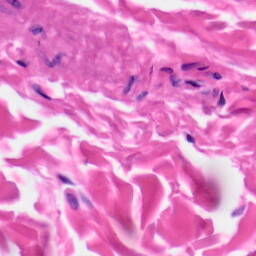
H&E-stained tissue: Skin